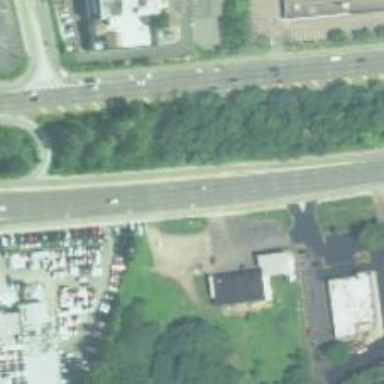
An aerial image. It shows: This image shows trunk highway that functions as expressway.